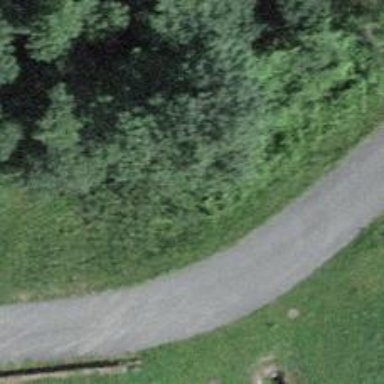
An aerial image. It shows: Culvert tunnel.